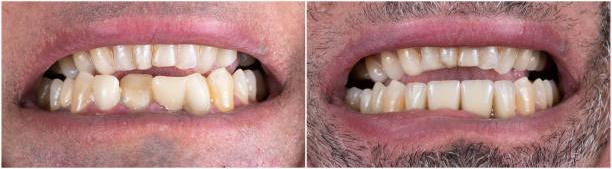
Condition: Calculus